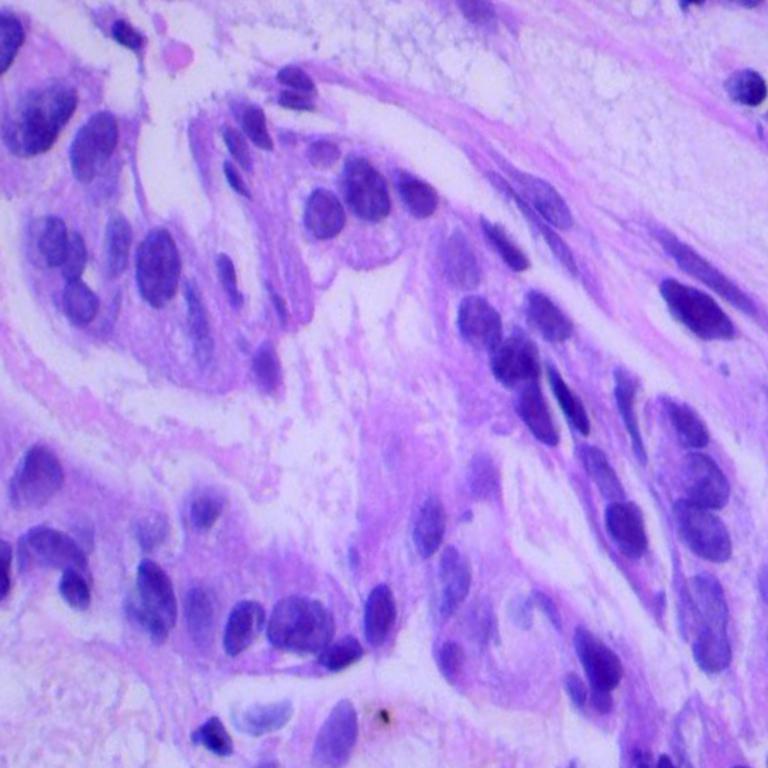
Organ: lung
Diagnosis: adenocarcinomas